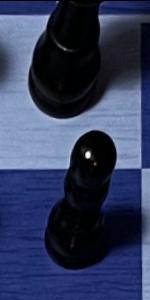
Label: Pawn_Black